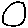
Label: circle